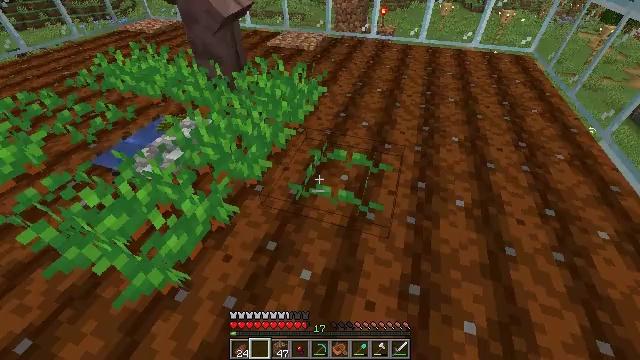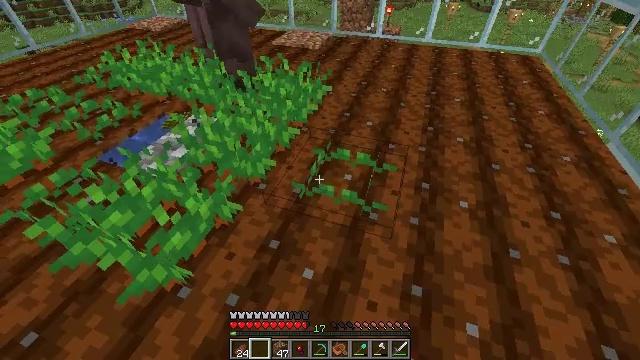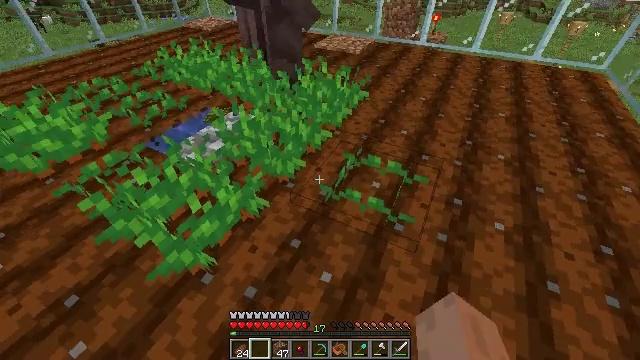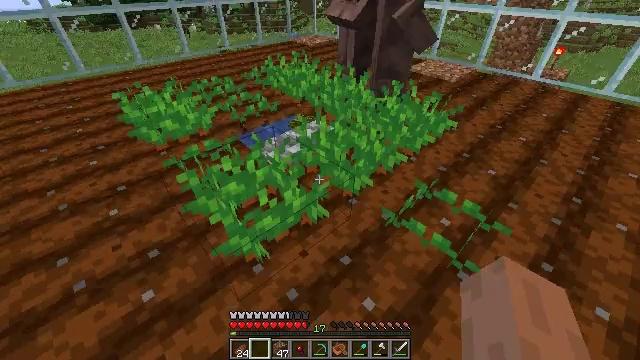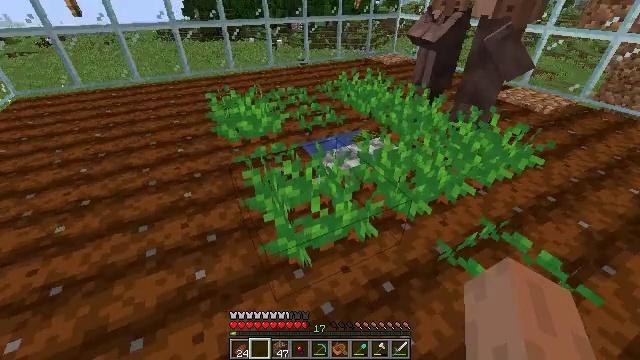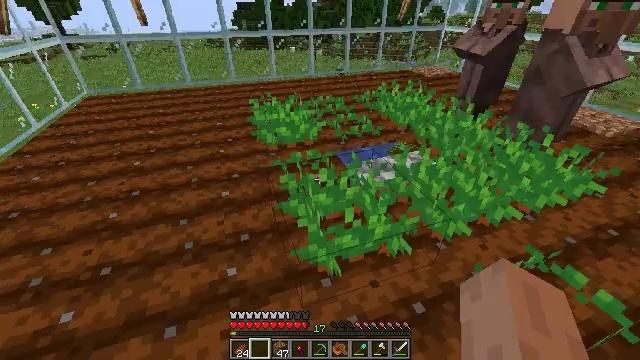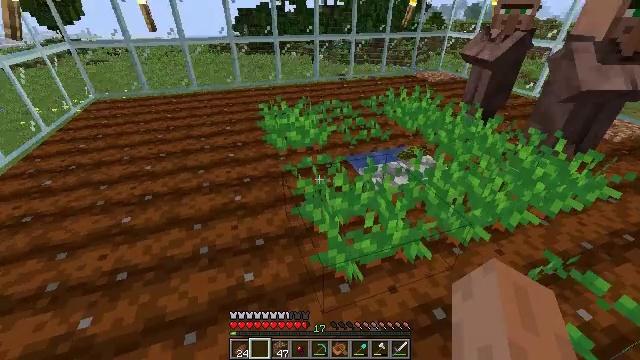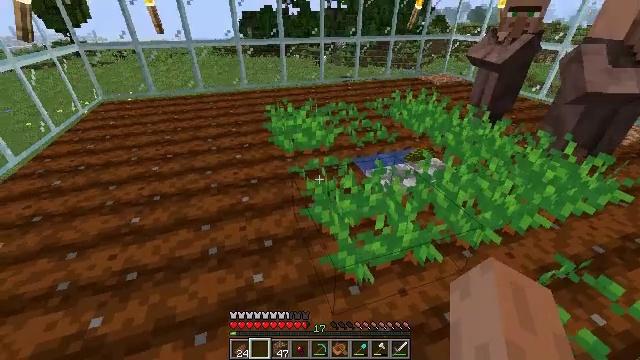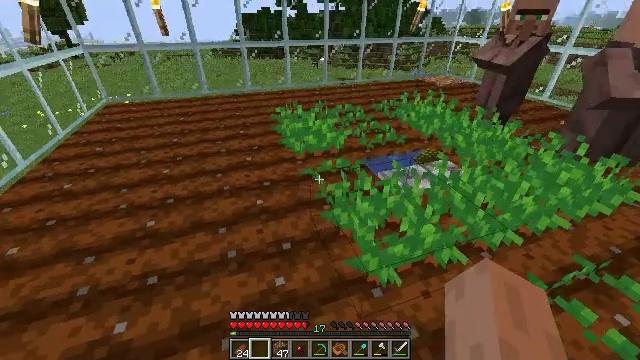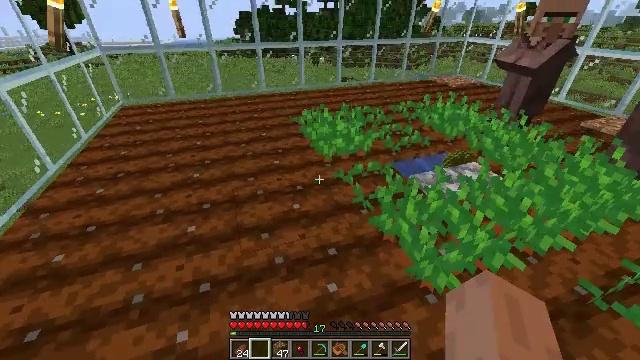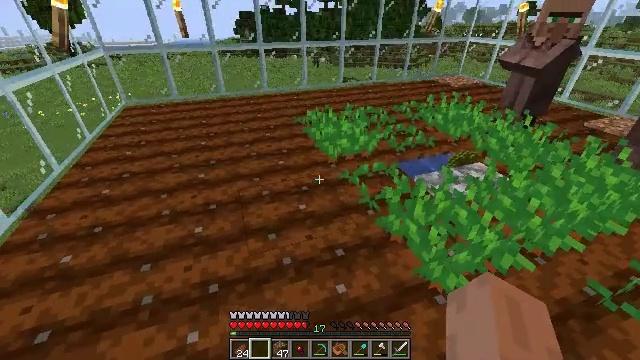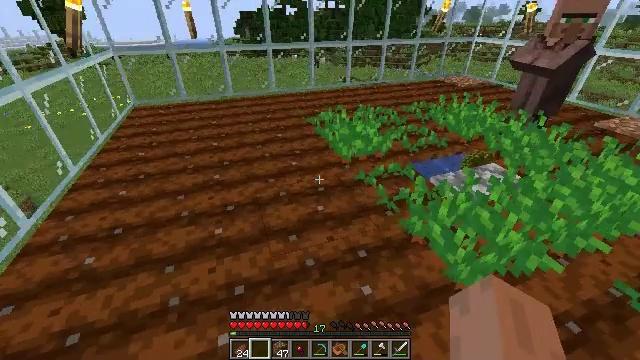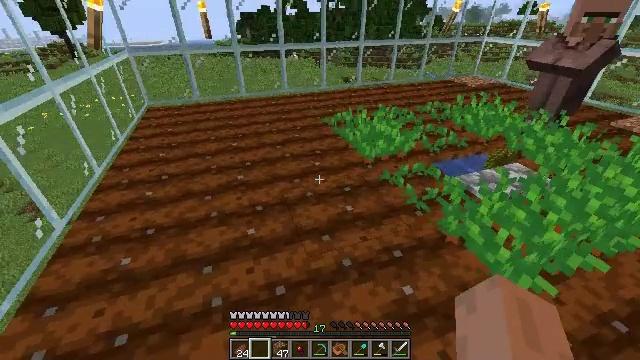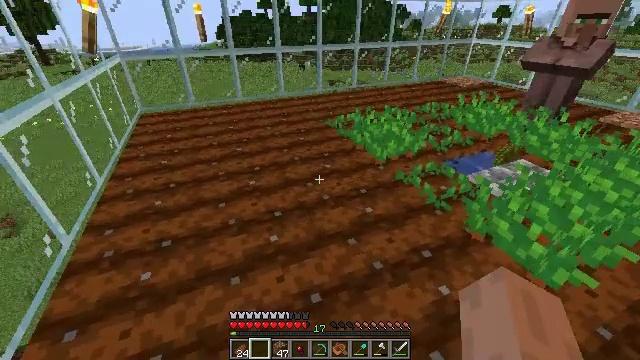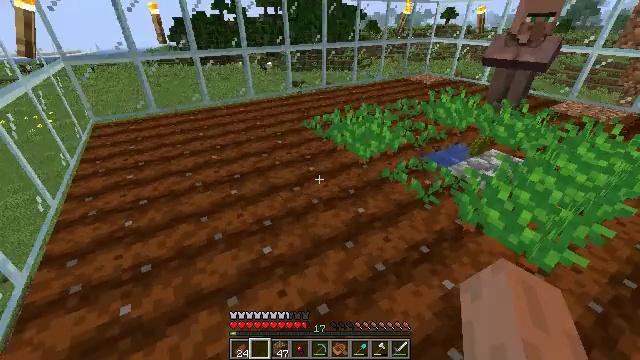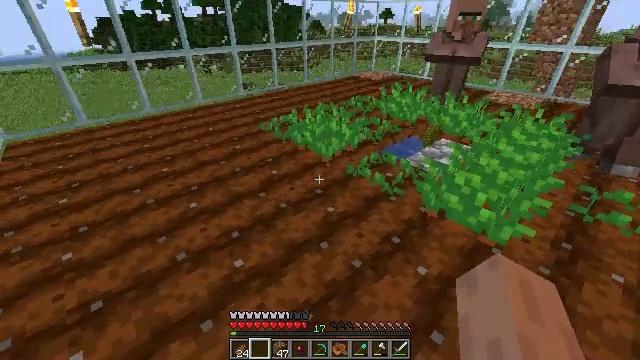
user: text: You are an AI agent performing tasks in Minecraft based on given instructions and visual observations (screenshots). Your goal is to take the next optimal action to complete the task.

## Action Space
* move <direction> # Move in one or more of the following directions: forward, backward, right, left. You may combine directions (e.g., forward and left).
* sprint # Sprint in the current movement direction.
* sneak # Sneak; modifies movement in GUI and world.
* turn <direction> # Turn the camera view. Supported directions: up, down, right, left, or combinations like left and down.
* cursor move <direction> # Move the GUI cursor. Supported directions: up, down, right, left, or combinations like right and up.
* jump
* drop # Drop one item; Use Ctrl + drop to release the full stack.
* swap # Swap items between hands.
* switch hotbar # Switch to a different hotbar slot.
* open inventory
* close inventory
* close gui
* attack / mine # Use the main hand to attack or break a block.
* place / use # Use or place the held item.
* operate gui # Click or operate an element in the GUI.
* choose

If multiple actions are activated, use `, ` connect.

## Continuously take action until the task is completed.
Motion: motion action
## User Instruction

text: Drop an acacia sapling.
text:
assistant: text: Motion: turn left
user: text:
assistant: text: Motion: turn left
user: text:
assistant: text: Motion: turn left and up
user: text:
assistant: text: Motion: turn left and up
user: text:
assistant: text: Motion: move left, turn left and up
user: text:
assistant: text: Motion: move left
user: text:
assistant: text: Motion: move left
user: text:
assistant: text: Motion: move left
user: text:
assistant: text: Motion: move left
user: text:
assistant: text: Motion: move left
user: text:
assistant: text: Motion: move left
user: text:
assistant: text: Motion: move left
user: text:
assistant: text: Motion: move forward and move left, turn right
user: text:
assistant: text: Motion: move forward and move left, turn right
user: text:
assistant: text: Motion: move forward and move left, turn right
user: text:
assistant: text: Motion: move forward and move left, turn right
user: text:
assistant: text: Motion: move forward and move left, turn right
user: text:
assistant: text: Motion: move forward and move left, turn right and up
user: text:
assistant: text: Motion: move forward and move left, turn right and up
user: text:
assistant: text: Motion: move forward and move left, turn right
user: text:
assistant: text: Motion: move forward
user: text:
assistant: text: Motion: move forward
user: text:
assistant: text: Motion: move forward, turn right
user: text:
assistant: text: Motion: move forward
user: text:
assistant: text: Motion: move forward
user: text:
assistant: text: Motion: move forward
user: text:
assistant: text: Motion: move forward
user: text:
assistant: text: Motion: move forward
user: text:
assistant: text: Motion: move forward
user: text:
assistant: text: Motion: move forward, turn right